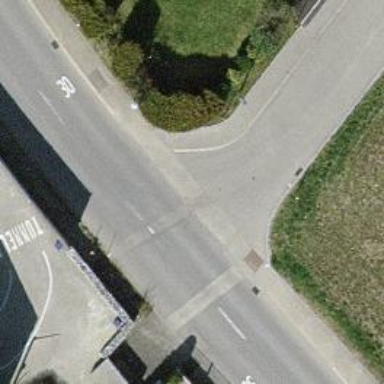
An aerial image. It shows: Secondary road.